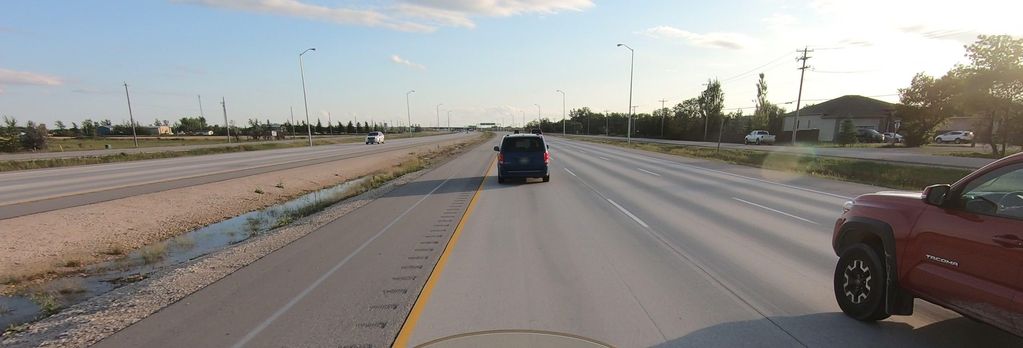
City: winnipeg